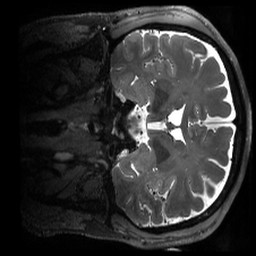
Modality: T2w
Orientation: coronal
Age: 27
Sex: male
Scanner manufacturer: siemens
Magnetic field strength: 7 T
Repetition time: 2.65 s
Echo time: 0.142 s